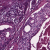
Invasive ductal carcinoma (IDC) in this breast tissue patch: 0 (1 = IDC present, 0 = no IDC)